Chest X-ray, PA view. Patient: 40 years old, sex F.
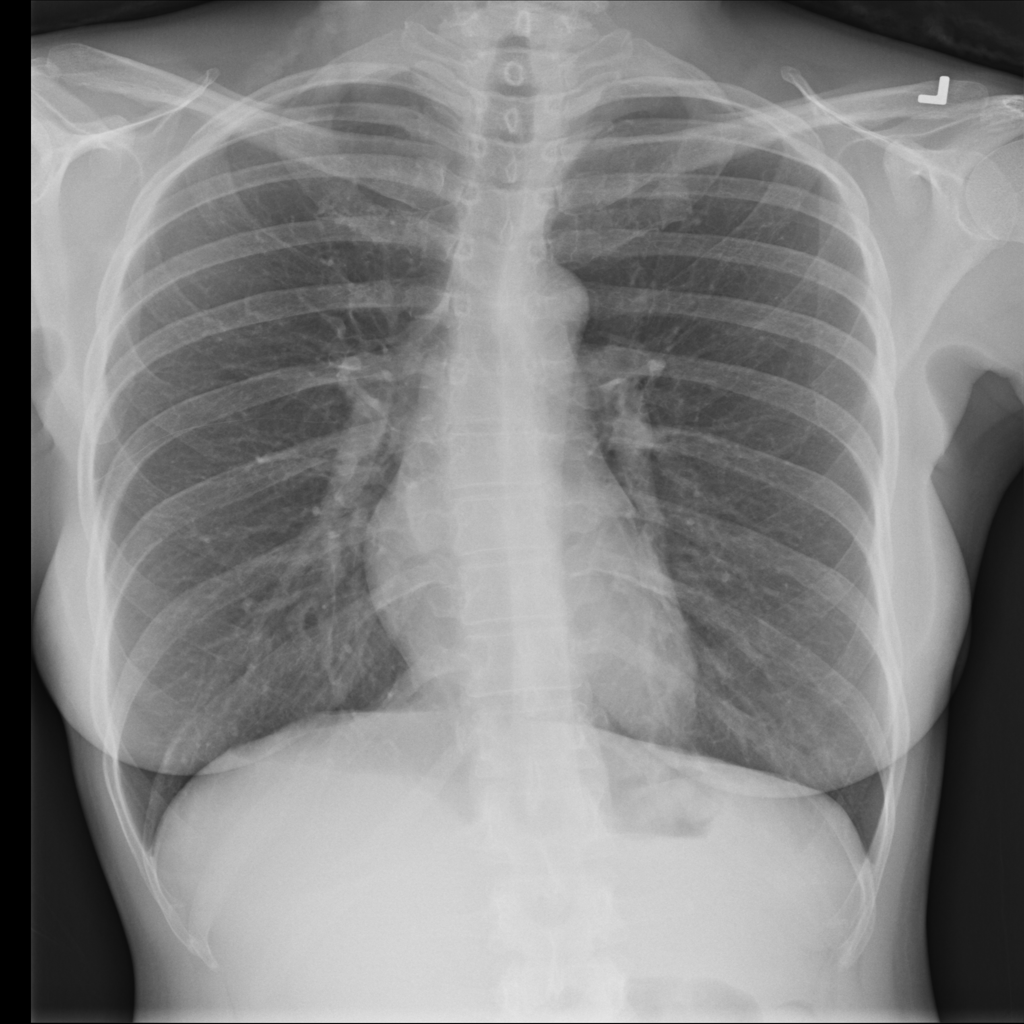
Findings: No Finding